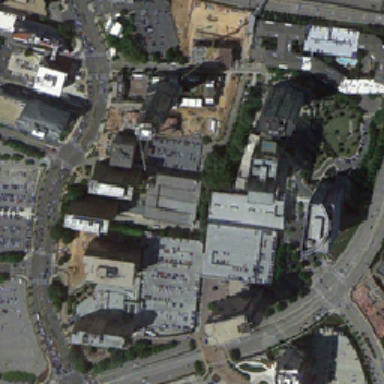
Two curved roads encircle the business district .